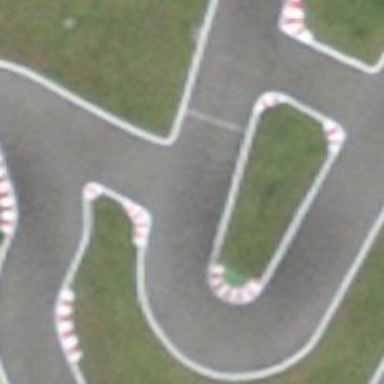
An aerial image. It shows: Asphalt raceway for karting.